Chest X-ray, AP view. Patient: 47 years old, sex M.
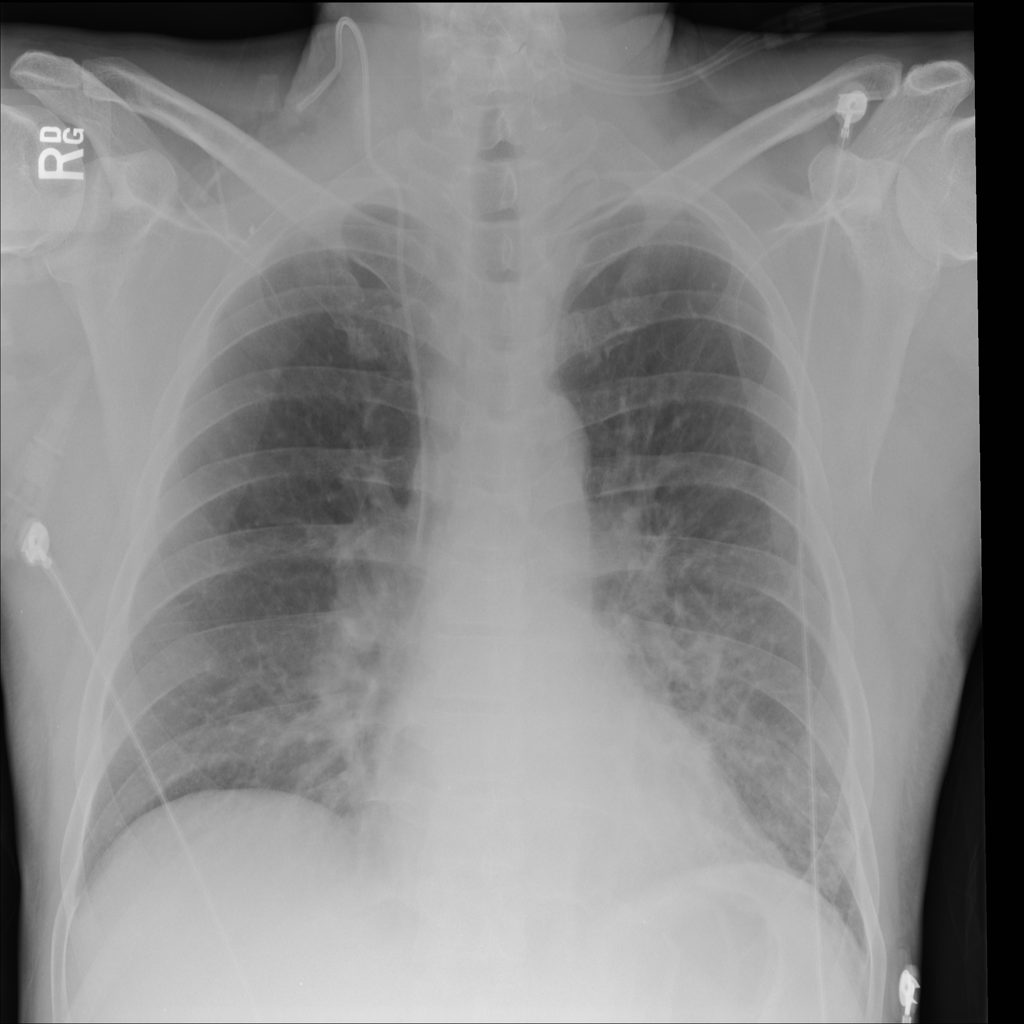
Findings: No Finding